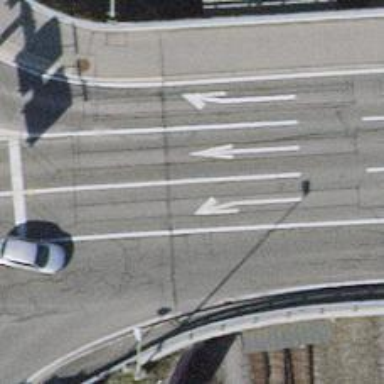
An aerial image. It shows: Secondary road crossing bridge with asphalt surface.